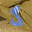
Label: 3